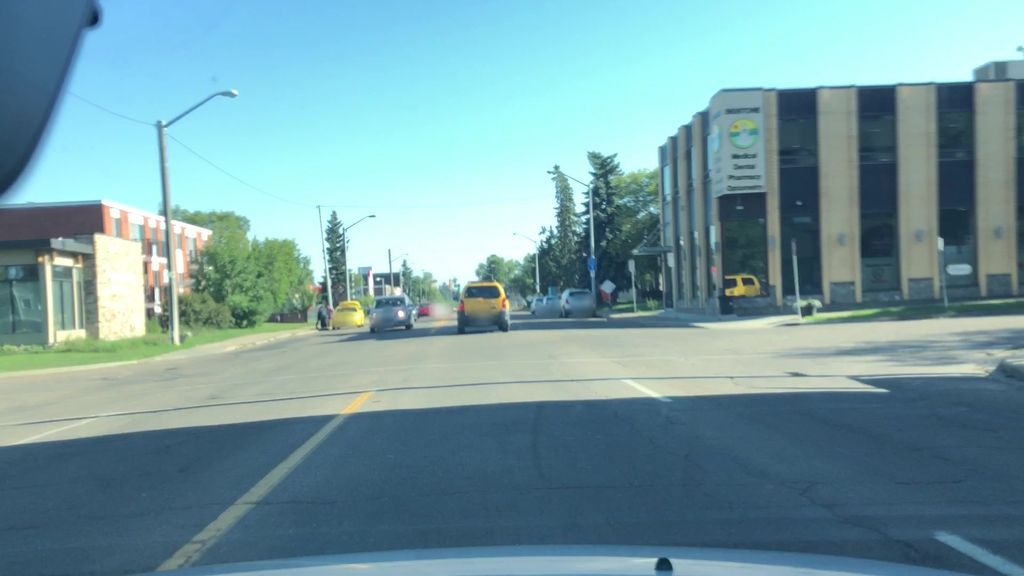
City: edmonton